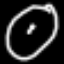
Label: clock